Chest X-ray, PA view. Patient: 44 years old, sex M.
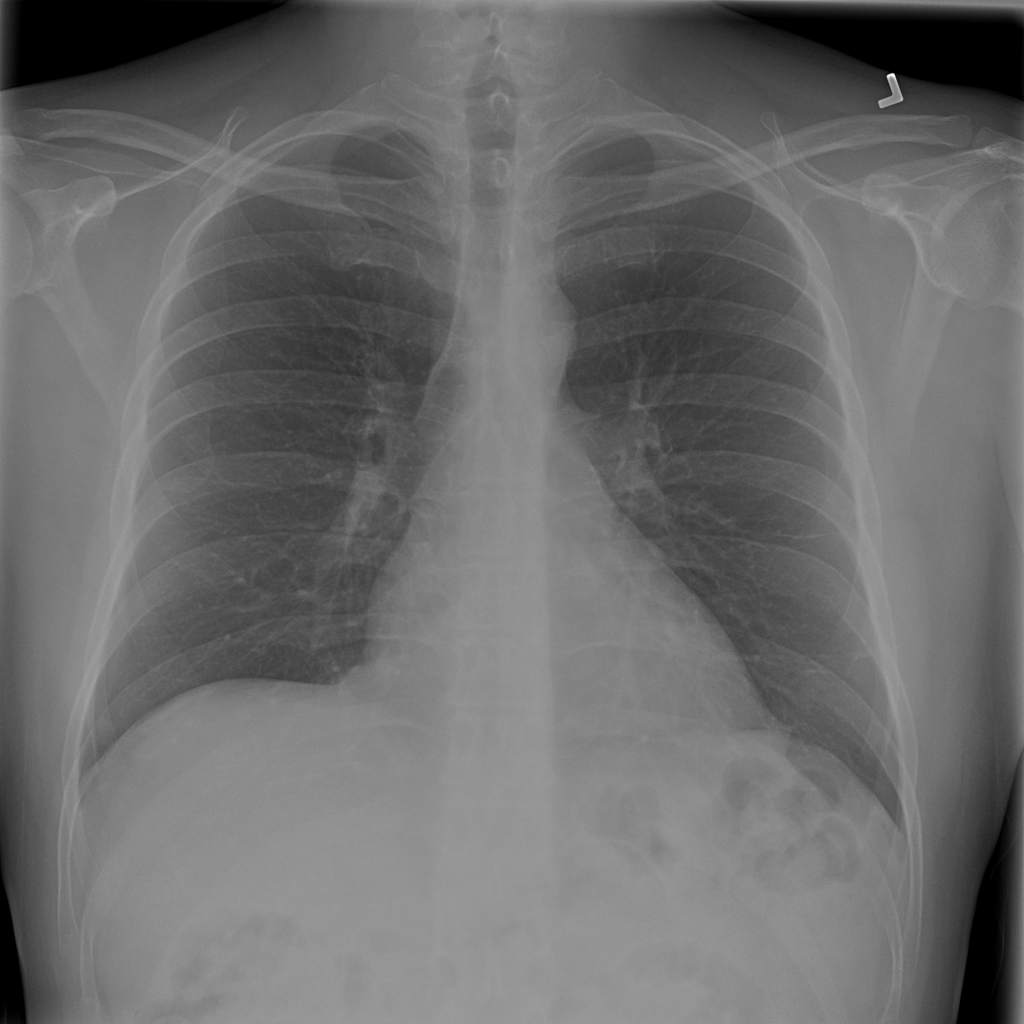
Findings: Atelectasis